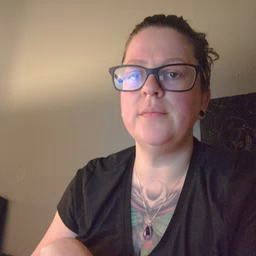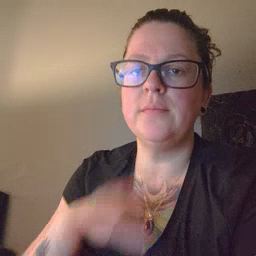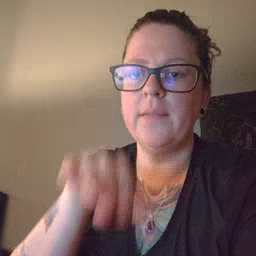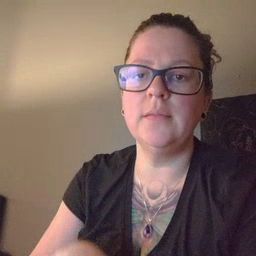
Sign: elephant